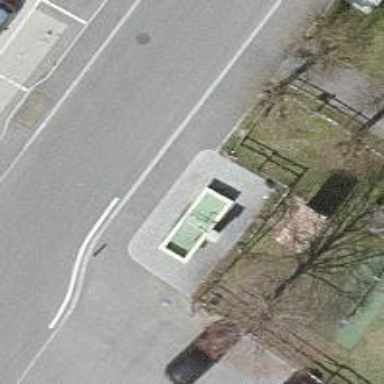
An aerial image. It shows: Bus stop with platform for public transport.